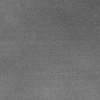
Atmospheric dust classification: dusty